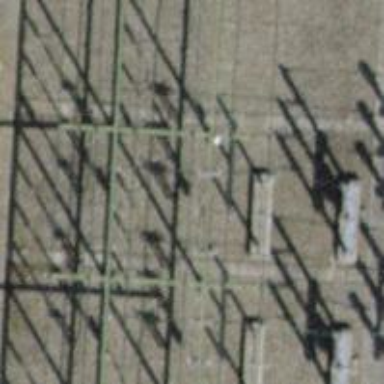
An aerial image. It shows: Insulator used in power systems.